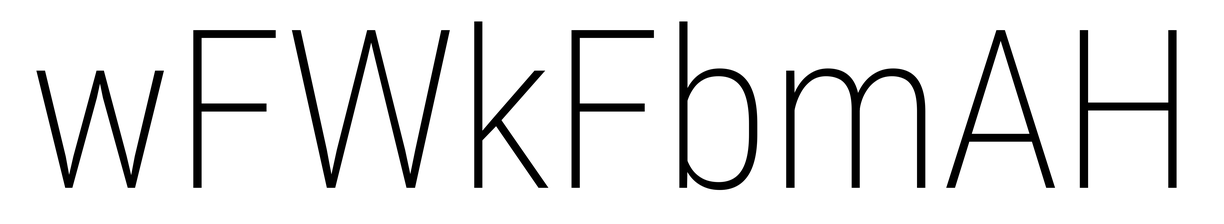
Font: Roboto_Condensed_ExtraLight